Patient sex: M
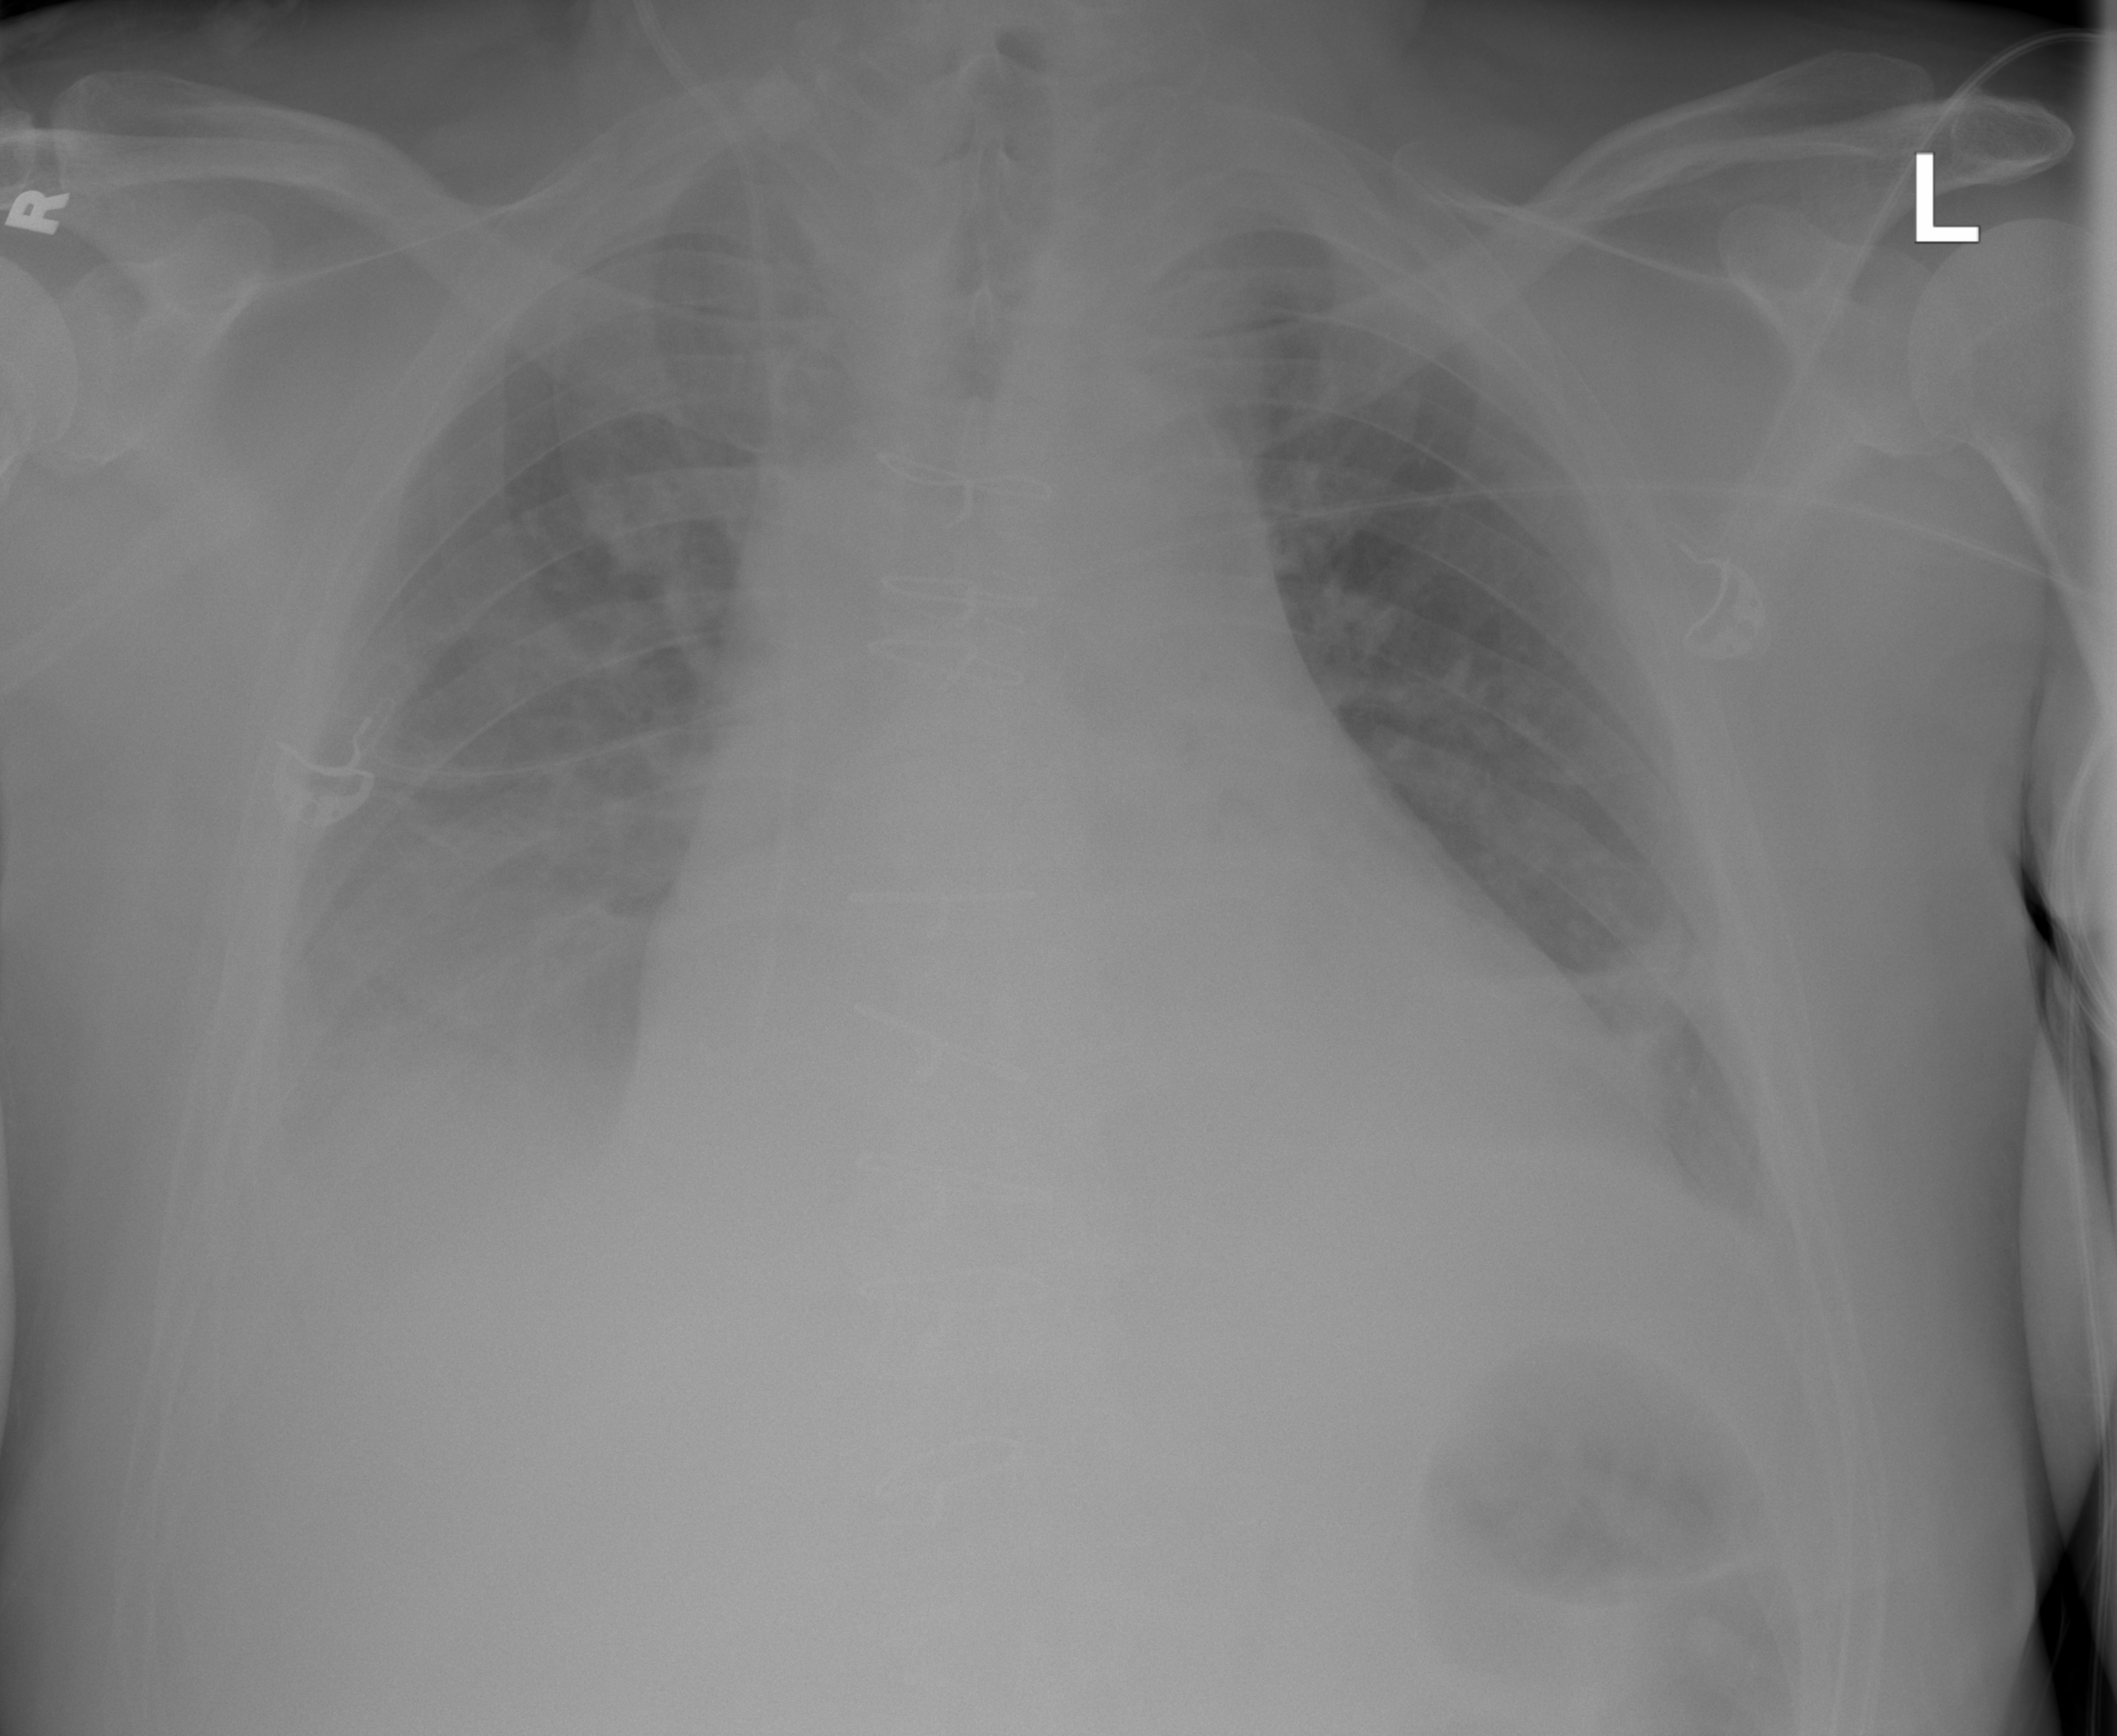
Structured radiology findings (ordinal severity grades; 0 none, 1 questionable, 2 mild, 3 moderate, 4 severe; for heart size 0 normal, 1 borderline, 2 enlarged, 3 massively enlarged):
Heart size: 2
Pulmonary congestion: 2
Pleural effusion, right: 2
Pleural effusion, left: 2
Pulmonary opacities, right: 0
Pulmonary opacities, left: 0
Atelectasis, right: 3
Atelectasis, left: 2